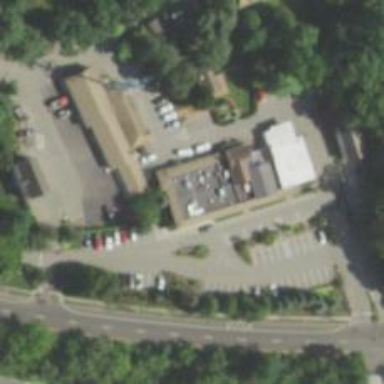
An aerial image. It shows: Post office.